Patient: sex M, age 76
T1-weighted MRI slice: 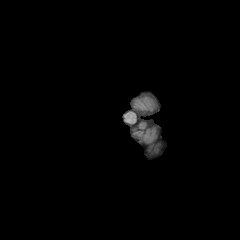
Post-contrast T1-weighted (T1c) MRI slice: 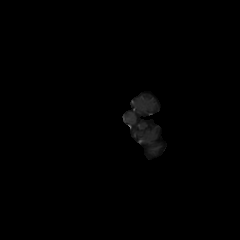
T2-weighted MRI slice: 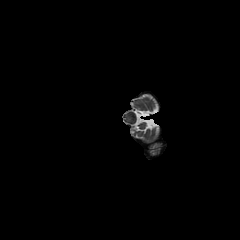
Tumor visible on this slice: no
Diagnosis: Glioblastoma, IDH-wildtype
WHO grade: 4